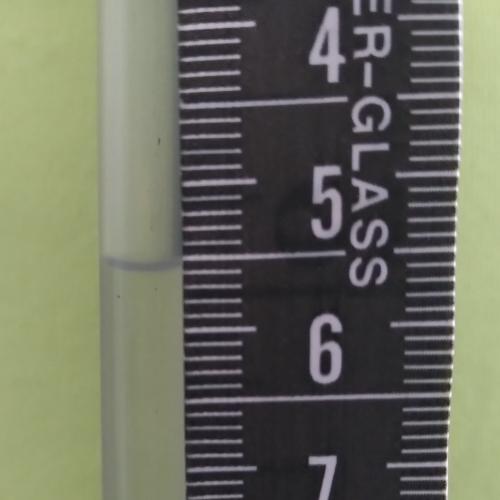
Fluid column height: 5.6 cm